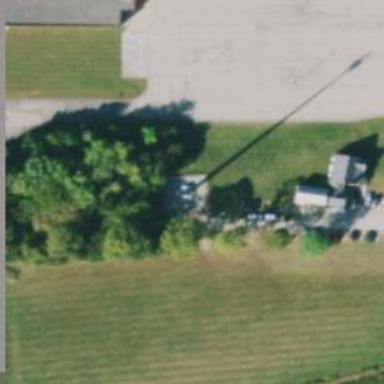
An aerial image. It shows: Mast structure.